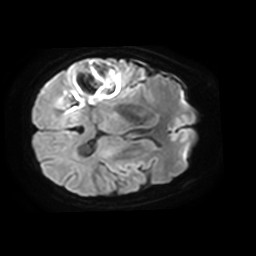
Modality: TRACE
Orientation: axial
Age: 65
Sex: female
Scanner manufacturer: philips
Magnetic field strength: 3 T
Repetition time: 4.654 s
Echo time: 0.07459 s